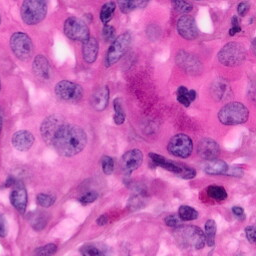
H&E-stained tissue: Pancreatic